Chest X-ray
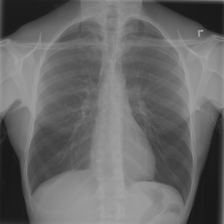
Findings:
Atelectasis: negative
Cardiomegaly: negative
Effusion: negative
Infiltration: negative
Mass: negative
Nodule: negative
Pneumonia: negative
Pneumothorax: negative
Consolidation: negative
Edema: negative
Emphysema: negative
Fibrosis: negative
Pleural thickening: negative
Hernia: negative